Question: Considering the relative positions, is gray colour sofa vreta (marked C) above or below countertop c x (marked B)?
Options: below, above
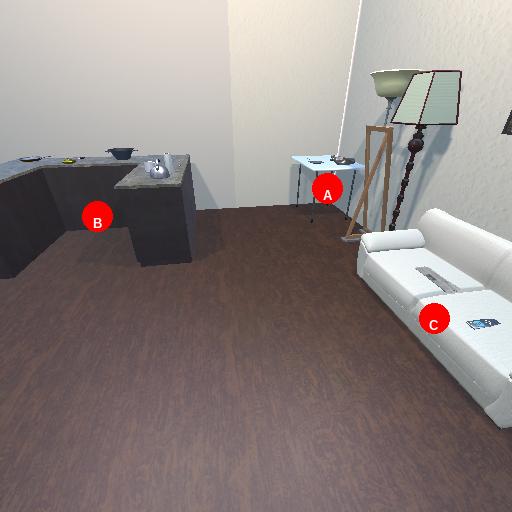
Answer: below